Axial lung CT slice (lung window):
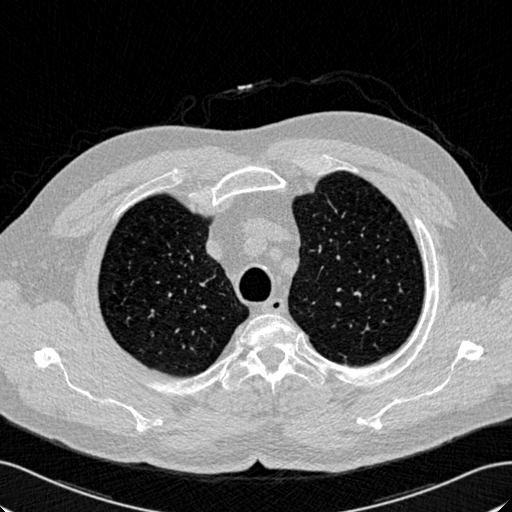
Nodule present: no